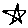
Label: star